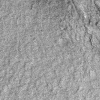
Atmospheric dust classification: not_dusty